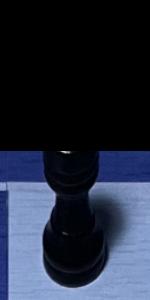
Label: Rook_Black